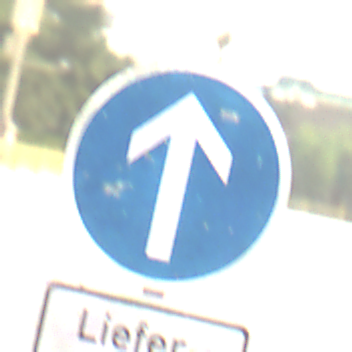
Verkehrszeichen: VorgeschriebeneFahrtrichtungGeradeaus
Zusatzzeichen unten: BesondereFahrzeugeUndTransportgueter5
Umgebung: Outdoor, Suburban
Tageszeit: MorningAfternoon
Wetter: Clear
Licht: Natural
Jahreszeit: NotSpecified
Kontrast: HighContrast